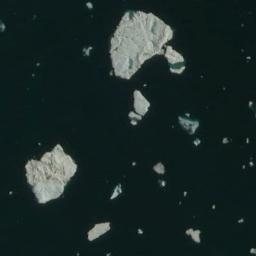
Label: sea_ice